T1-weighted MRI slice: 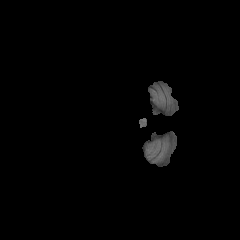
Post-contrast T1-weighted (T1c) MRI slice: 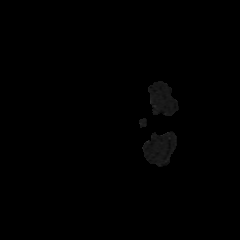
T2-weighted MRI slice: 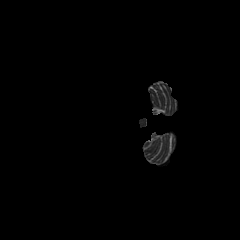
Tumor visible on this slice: no